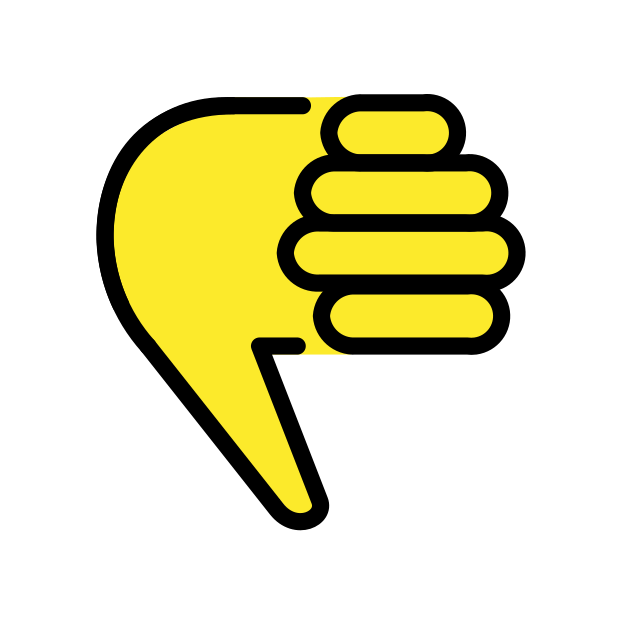
Emoji: 👎
Name: thumbs down sign
Unicode: 0x1f44e